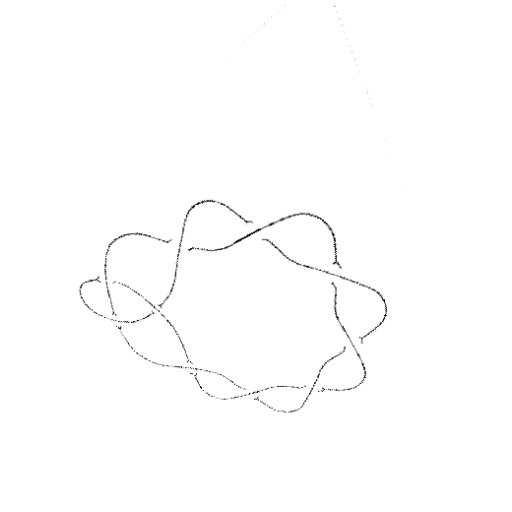
Crossing number: 10